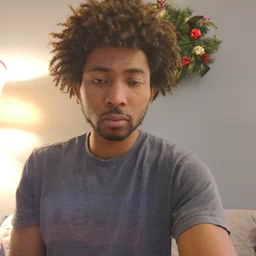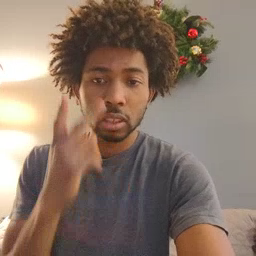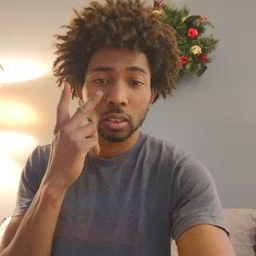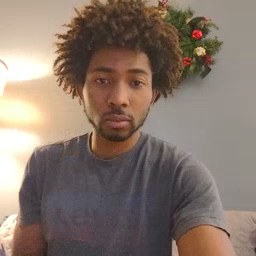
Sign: see